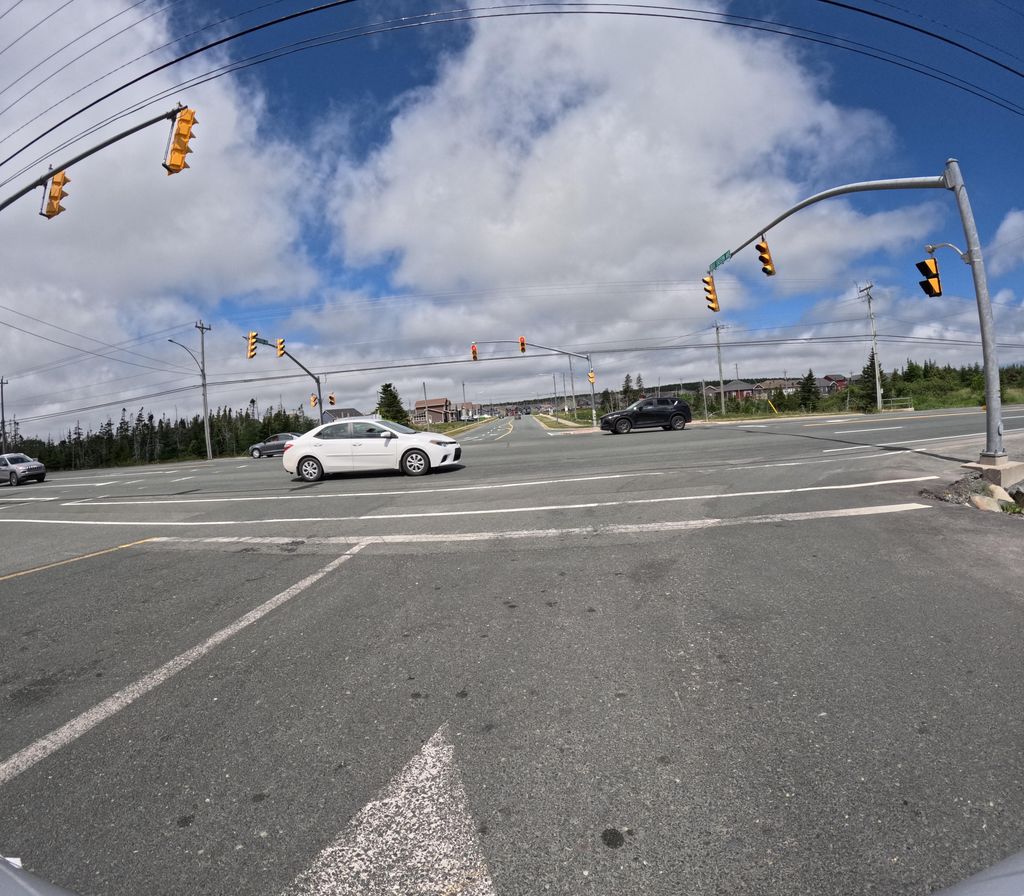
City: st_johns